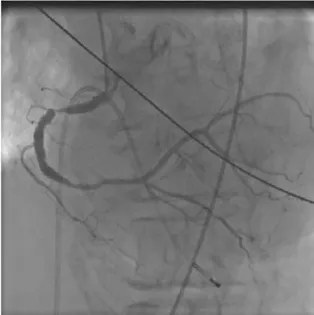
Right coronary angiogram showed severe (99%) stenotic lesion in segment 1 (A).
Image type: radiology (x_ray)